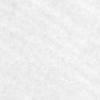
Label: no_change